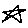
Label: star